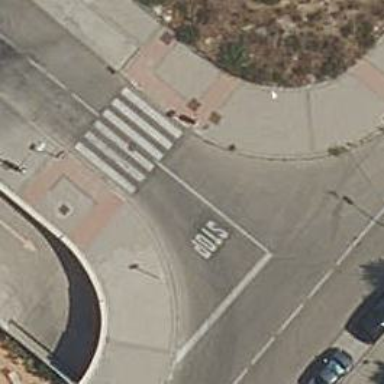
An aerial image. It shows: Zebra crossing on the road.